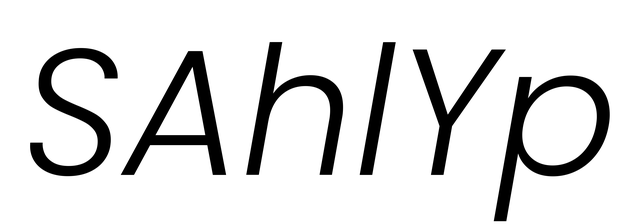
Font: Poppins-LightItalic